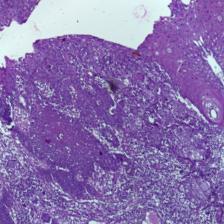
Diagnosis: OSCC